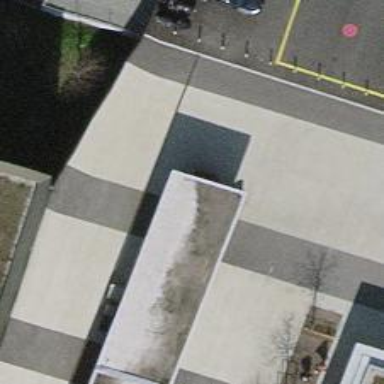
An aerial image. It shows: Subway entrance.